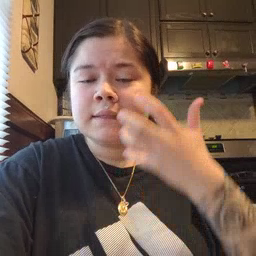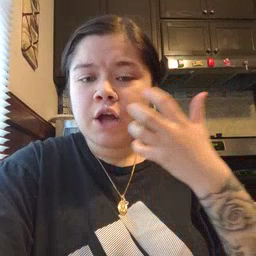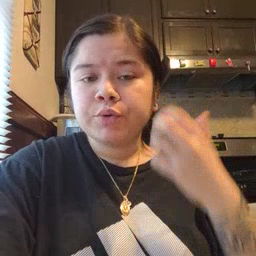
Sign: tiger